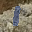
Label: 1